Interaction volume radius: 5 \u00c5
Interaction volume height: 10 \u00c5
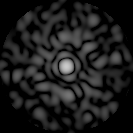
Disorder parameter: 0.8326